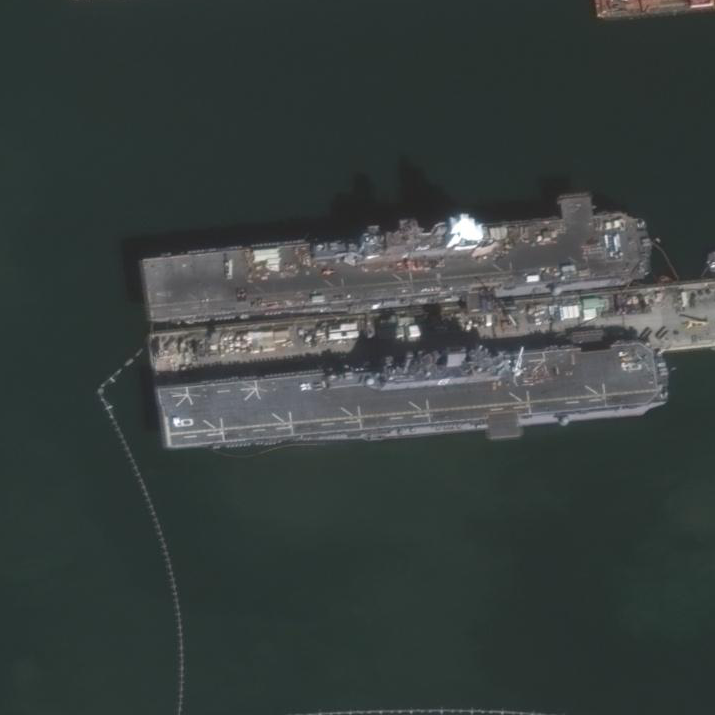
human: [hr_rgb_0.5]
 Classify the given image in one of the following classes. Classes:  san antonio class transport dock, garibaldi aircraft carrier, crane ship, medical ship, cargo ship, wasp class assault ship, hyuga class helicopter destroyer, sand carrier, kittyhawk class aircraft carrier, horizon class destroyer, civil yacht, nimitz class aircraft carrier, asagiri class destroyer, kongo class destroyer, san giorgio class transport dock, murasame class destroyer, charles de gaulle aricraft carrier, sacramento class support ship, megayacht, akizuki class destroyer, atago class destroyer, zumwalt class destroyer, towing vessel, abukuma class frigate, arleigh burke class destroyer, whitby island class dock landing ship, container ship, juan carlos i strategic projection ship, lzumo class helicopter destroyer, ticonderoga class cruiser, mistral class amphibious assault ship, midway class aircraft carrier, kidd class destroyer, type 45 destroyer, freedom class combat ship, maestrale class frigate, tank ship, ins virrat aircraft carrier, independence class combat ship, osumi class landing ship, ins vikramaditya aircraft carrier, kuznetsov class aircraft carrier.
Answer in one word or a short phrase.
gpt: Wasp class assault ship